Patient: sex F, age 70
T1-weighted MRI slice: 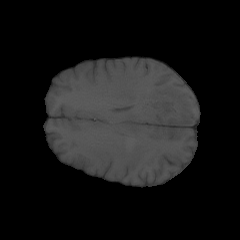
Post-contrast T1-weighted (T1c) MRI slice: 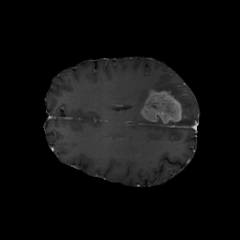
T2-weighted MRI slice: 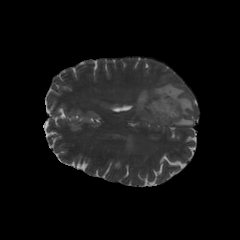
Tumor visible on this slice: yes
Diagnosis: Glioblastoma, IDH-wildtype
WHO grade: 4